Question: When editing file that is under version control in right side scroller PhpStorm have small colored info about which lines have been added, modified, deleted.

This small info about line changes is too small for me.
How can I make it bigger or change color so I can spot it better?
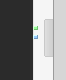
Answer: Well ... the colors can be configured at 'Settings | Editor | Colors & Fonts | General'
- -
But the screenshot you are showing .. it looks more like Difference Viewer rather than Editor itself (since in Editor such info is shown in editor gutter area (next to line numbers) which is on the left side -- opposite side to where scrollbar is).
Therefore you may be looking for 'Settings | Editor | Colors & Fonts | Diff' instead (screenshot is too small for me to tell anything more).